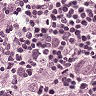
Metastatic tissue present: yes